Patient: sex F, age 60
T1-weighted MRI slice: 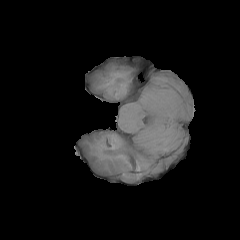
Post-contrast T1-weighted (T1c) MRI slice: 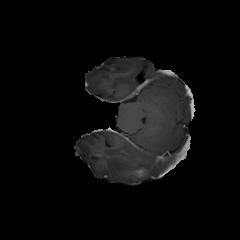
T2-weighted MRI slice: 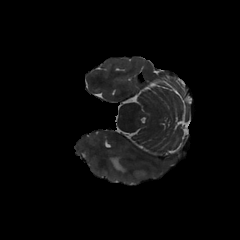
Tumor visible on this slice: yes
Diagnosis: Glioblastoma, IDH-wildtype
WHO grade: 4